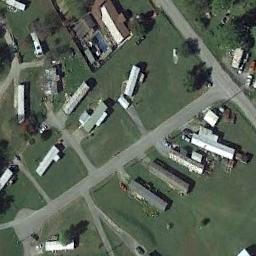
Label: residential